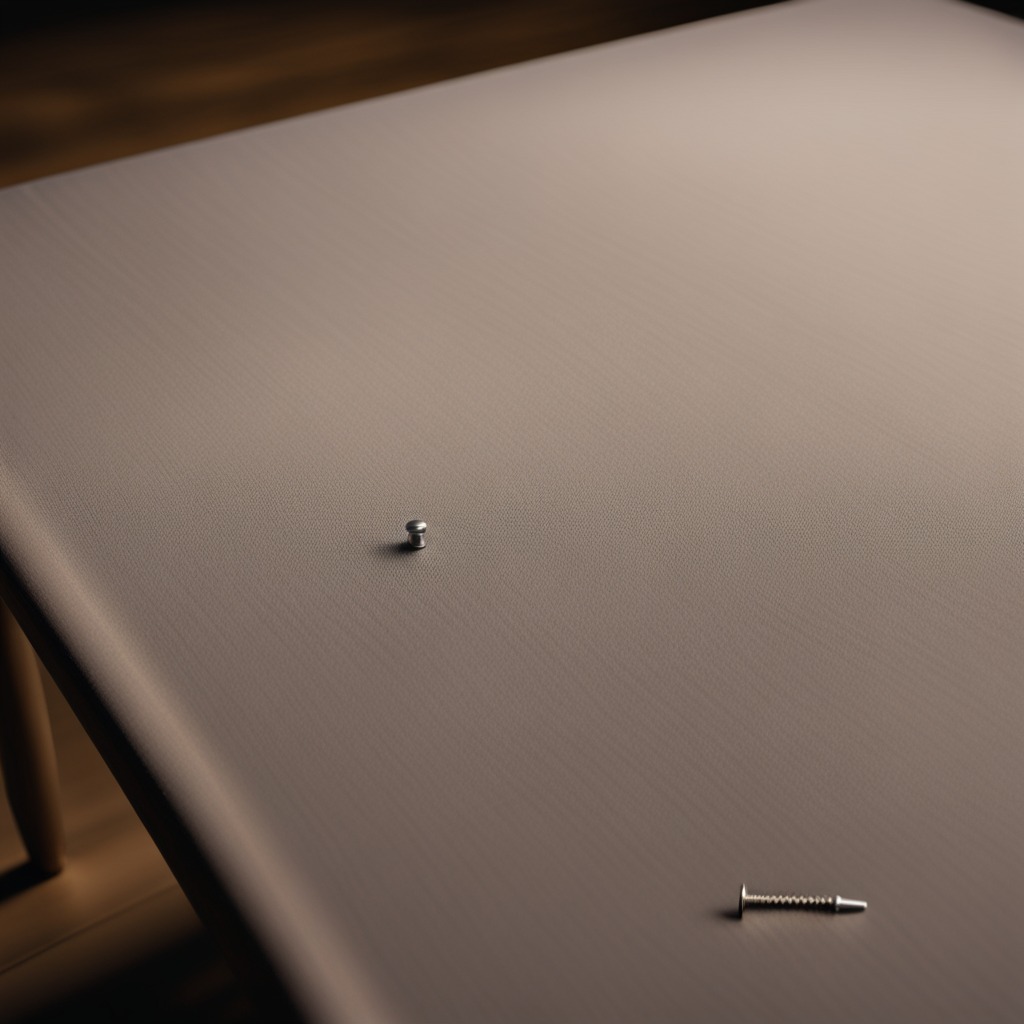
A metal screw lying on the wooden table